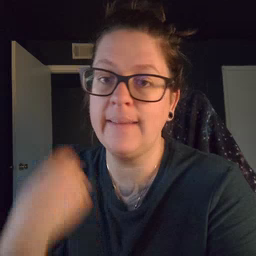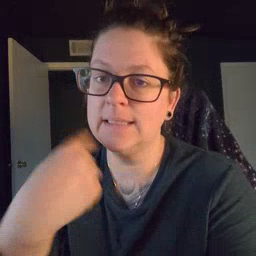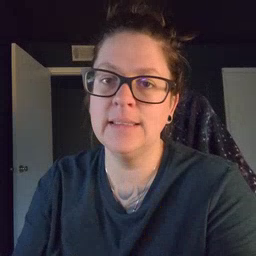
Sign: face